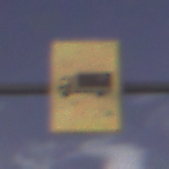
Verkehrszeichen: KFZZulaessigeGesamtmasse3Komma5TOhnePfeilsymbol
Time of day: Night
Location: Outdoor (Suburban)
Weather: PartlyCloudy
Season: NotSpecified
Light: Artificial